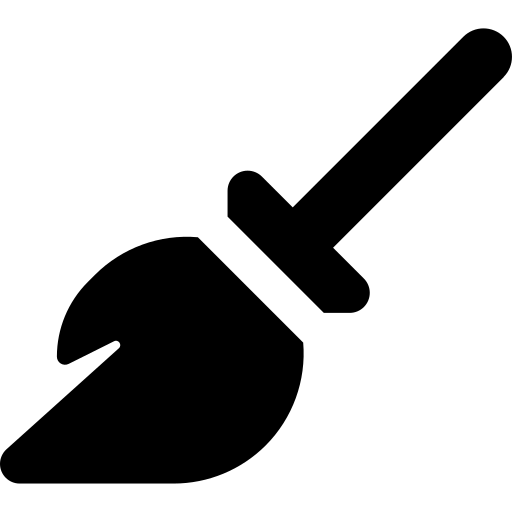
Tags: icon, FontAwesome, fa-icon, solid, broom